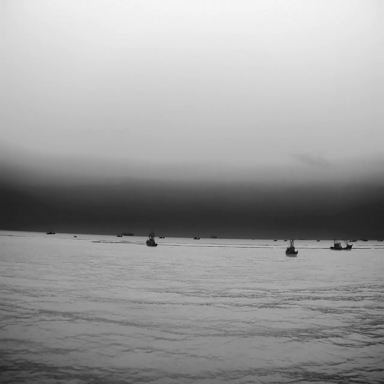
There are 13 bulk_carriers in the infrared image.